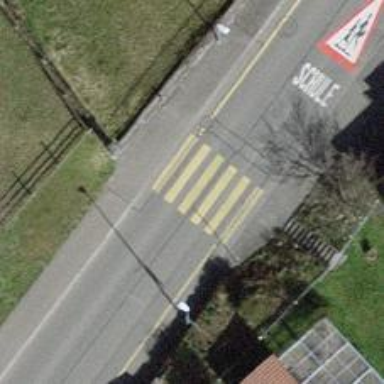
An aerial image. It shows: Uncontrolled zebra crossing with yellow markings on the road.